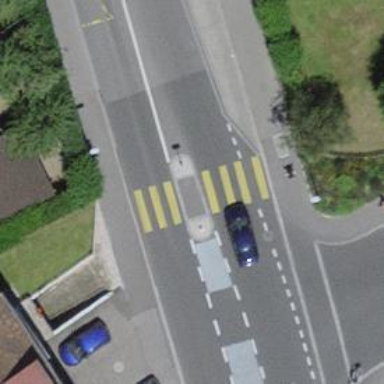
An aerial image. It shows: Marked road crossing.